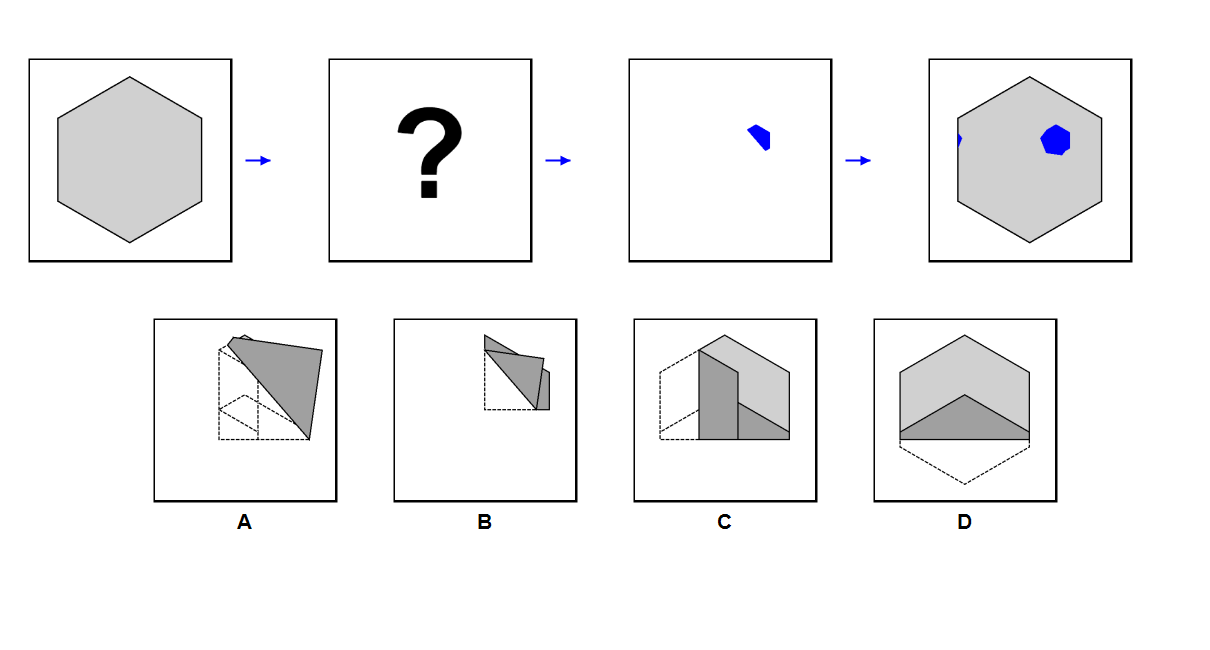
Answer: B